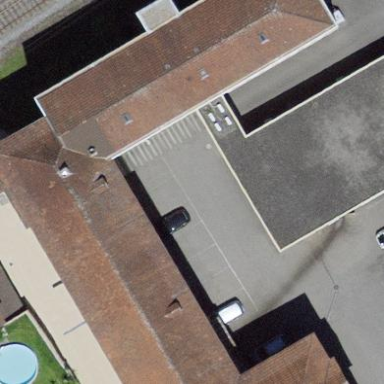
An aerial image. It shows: Commercial building.